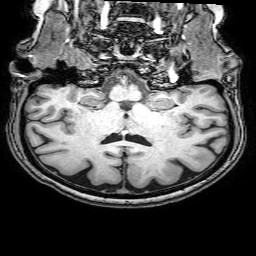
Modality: T1w
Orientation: sagittal
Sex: female
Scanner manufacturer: philips
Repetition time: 0.0081 s
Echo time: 0.00371 s